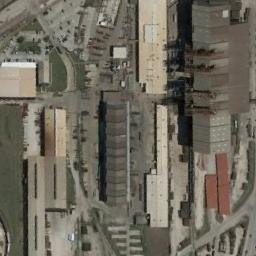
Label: industrial_area